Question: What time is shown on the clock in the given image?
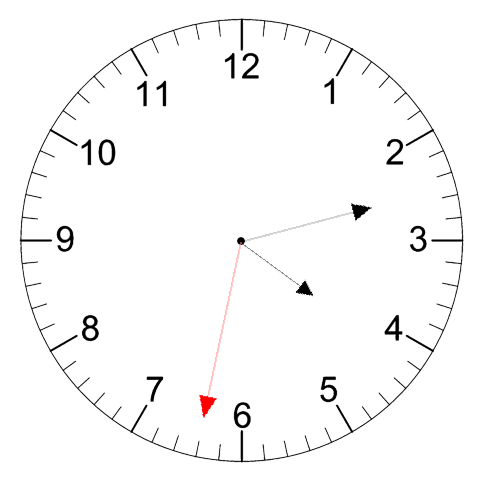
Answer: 04:12:32